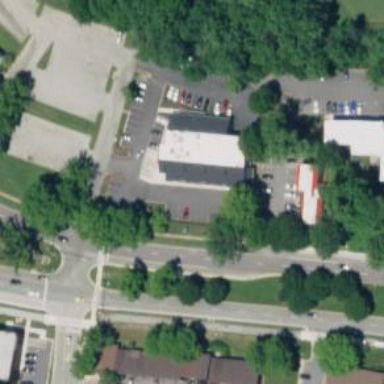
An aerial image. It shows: Convenience shop.